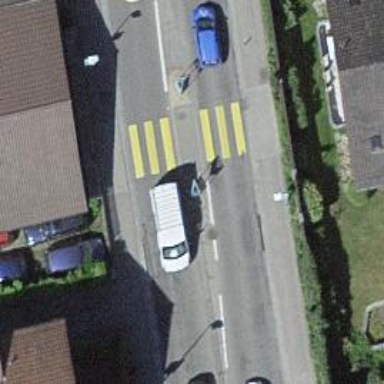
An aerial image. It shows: Marked crossing with zebra crossing island.